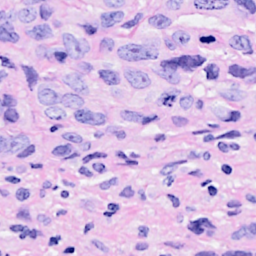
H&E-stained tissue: Breast